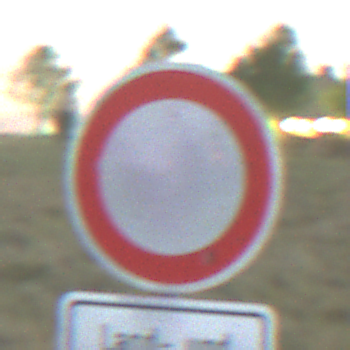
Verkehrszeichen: VerbotFahrzeugeAllerArt
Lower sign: BesondereFahrzeugeUndTransportgueter8
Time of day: Night
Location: Outdoor (Nature)
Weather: Overcast
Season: NotSpecified
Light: Artificial